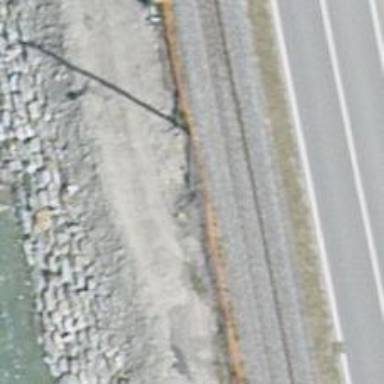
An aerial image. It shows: Railway signal.